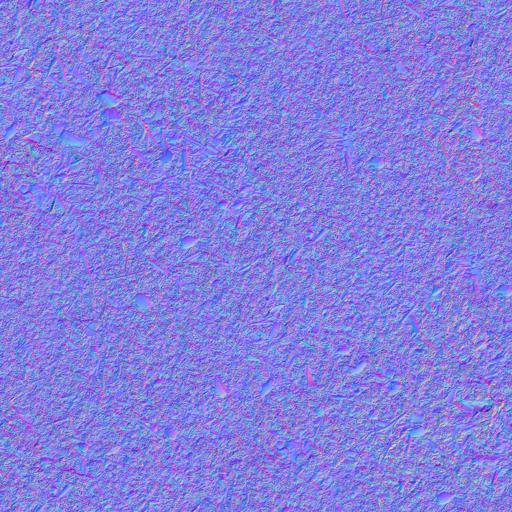
ground moss mossy